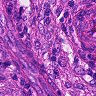
Metastatic tissue present: no